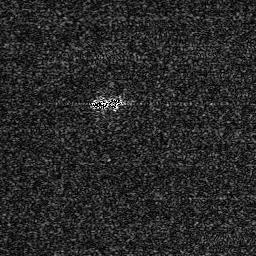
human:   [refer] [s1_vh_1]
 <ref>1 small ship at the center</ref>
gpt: <box>[[34, 38, 46, 42, 0]]</box>